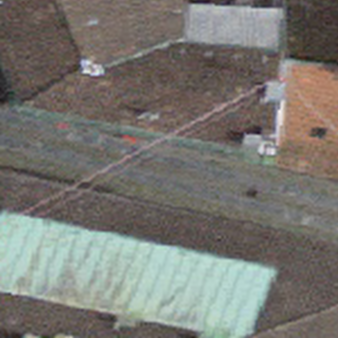
Label: other